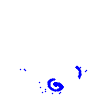
Particle: electron